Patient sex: F
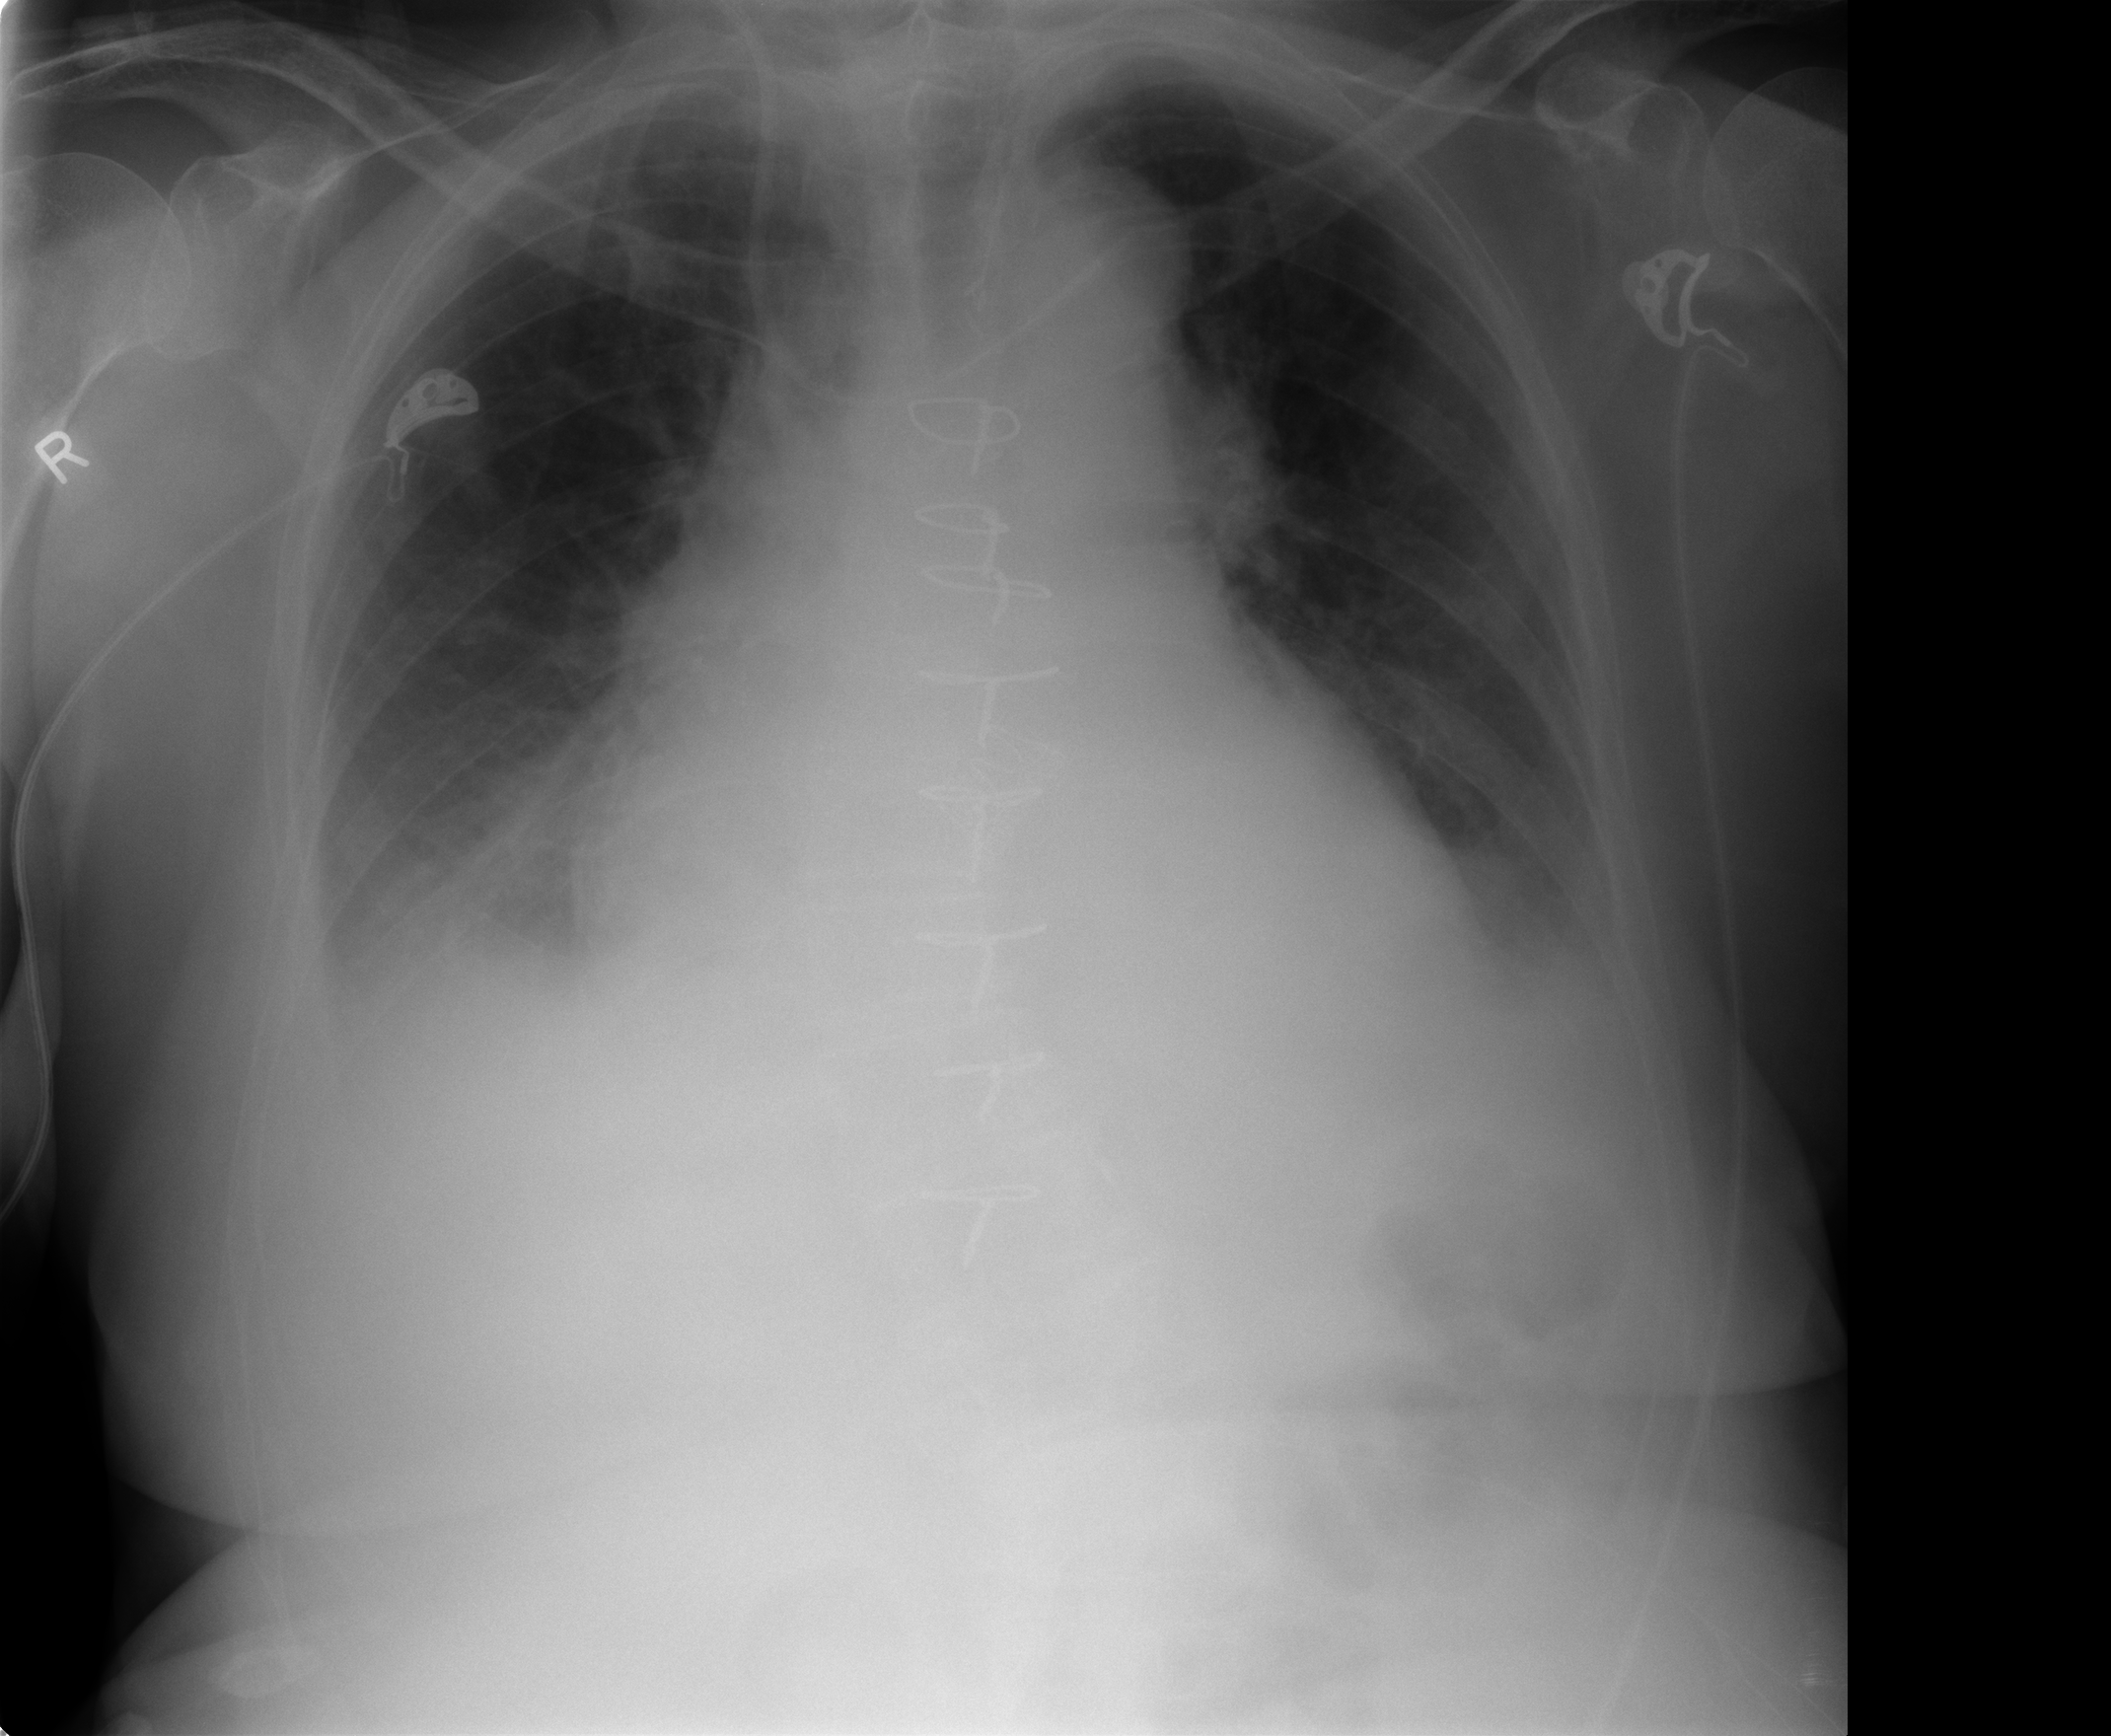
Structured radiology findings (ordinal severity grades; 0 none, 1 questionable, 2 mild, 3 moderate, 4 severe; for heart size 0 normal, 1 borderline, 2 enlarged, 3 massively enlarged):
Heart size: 3
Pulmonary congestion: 2
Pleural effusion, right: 2
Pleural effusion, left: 2
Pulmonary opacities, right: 0
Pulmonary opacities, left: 0
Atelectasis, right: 2
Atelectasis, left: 2